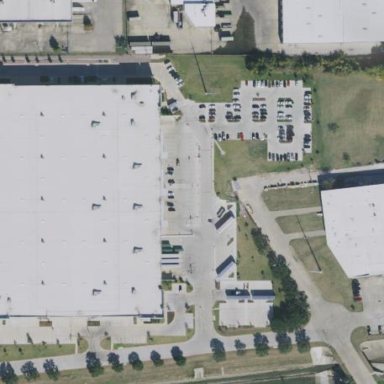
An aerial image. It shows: Warehouse that serves as post depot.